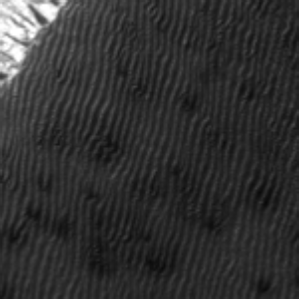
Label: frost